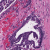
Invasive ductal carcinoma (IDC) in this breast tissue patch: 1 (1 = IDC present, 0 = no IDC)